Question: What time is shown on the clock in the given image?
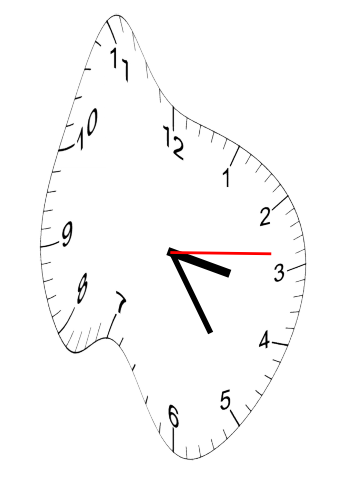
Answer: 03:24:14